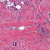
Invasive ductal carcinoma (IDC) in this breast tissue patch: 0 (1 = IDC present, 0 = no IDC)